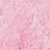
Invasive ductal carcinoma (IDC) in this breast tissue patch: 0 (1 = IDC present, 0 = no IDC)